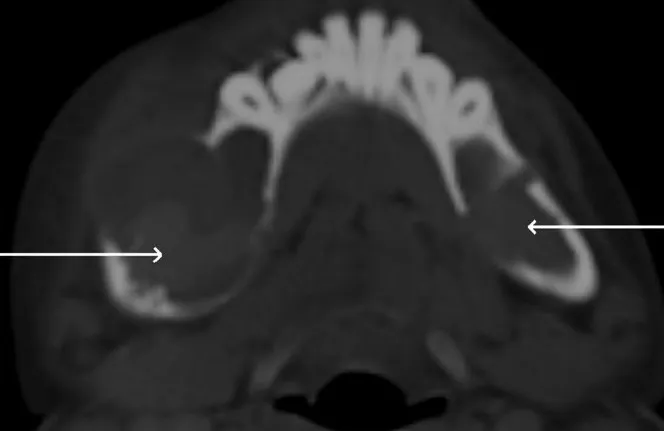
Axial, non-enhanced CT scan shows the expansile and osteolytic nature of the lesion, with hyperdense areas within (arrows) signifying partial thrombosis.
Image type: radiology (ct)